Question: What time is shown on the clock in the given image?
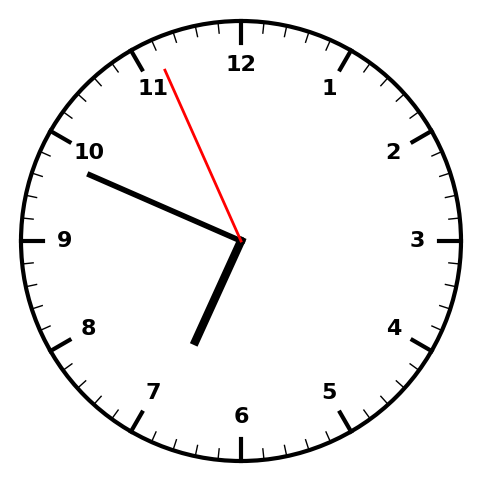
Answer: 06:48:56